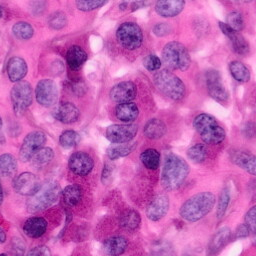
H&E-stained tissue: Pancreatic